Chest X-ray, PA view. Patient: 61 years old, sex M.
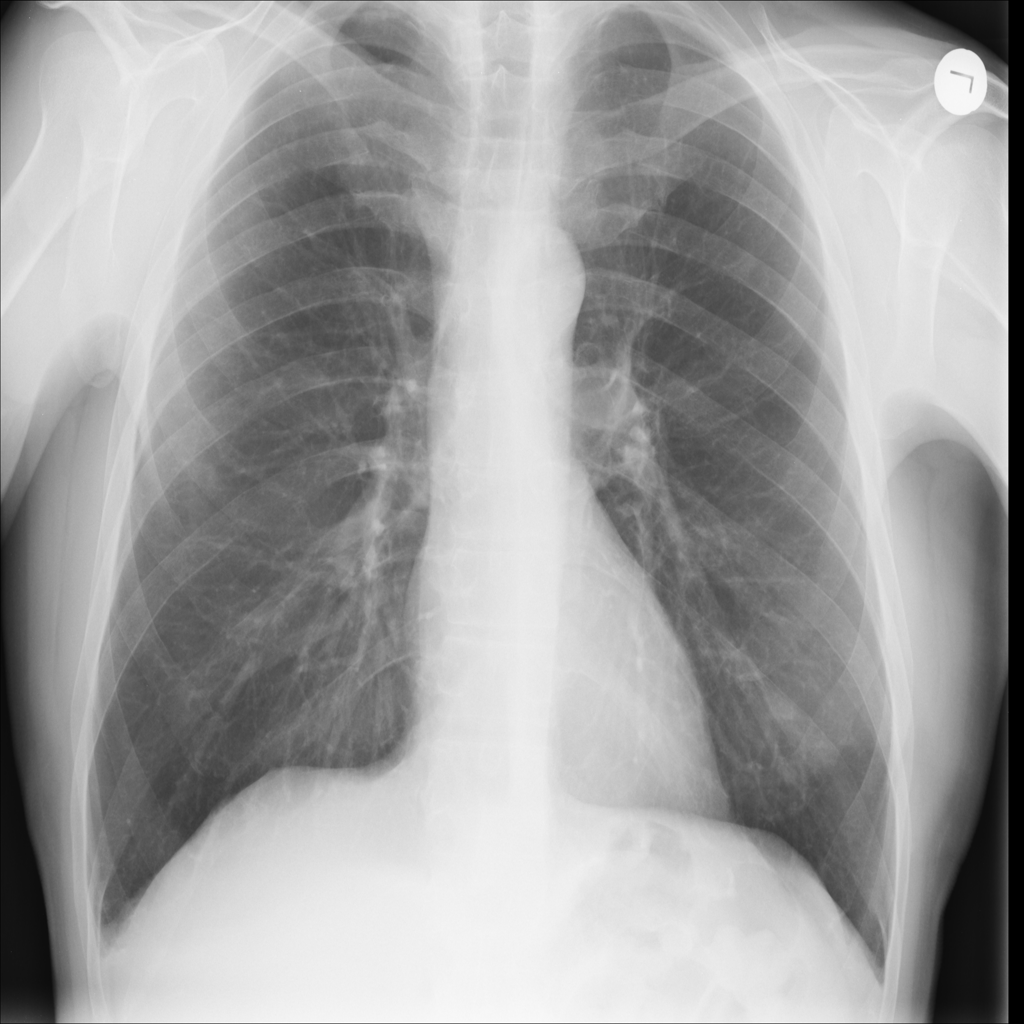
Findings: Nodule